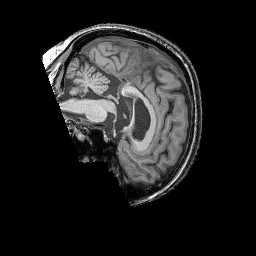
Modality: T1w
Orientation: sagittal
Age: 68
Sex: female
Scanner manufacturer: siemens
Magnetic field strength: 3 T
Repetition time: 2.25 s
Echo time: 0.00411 s